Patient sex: M
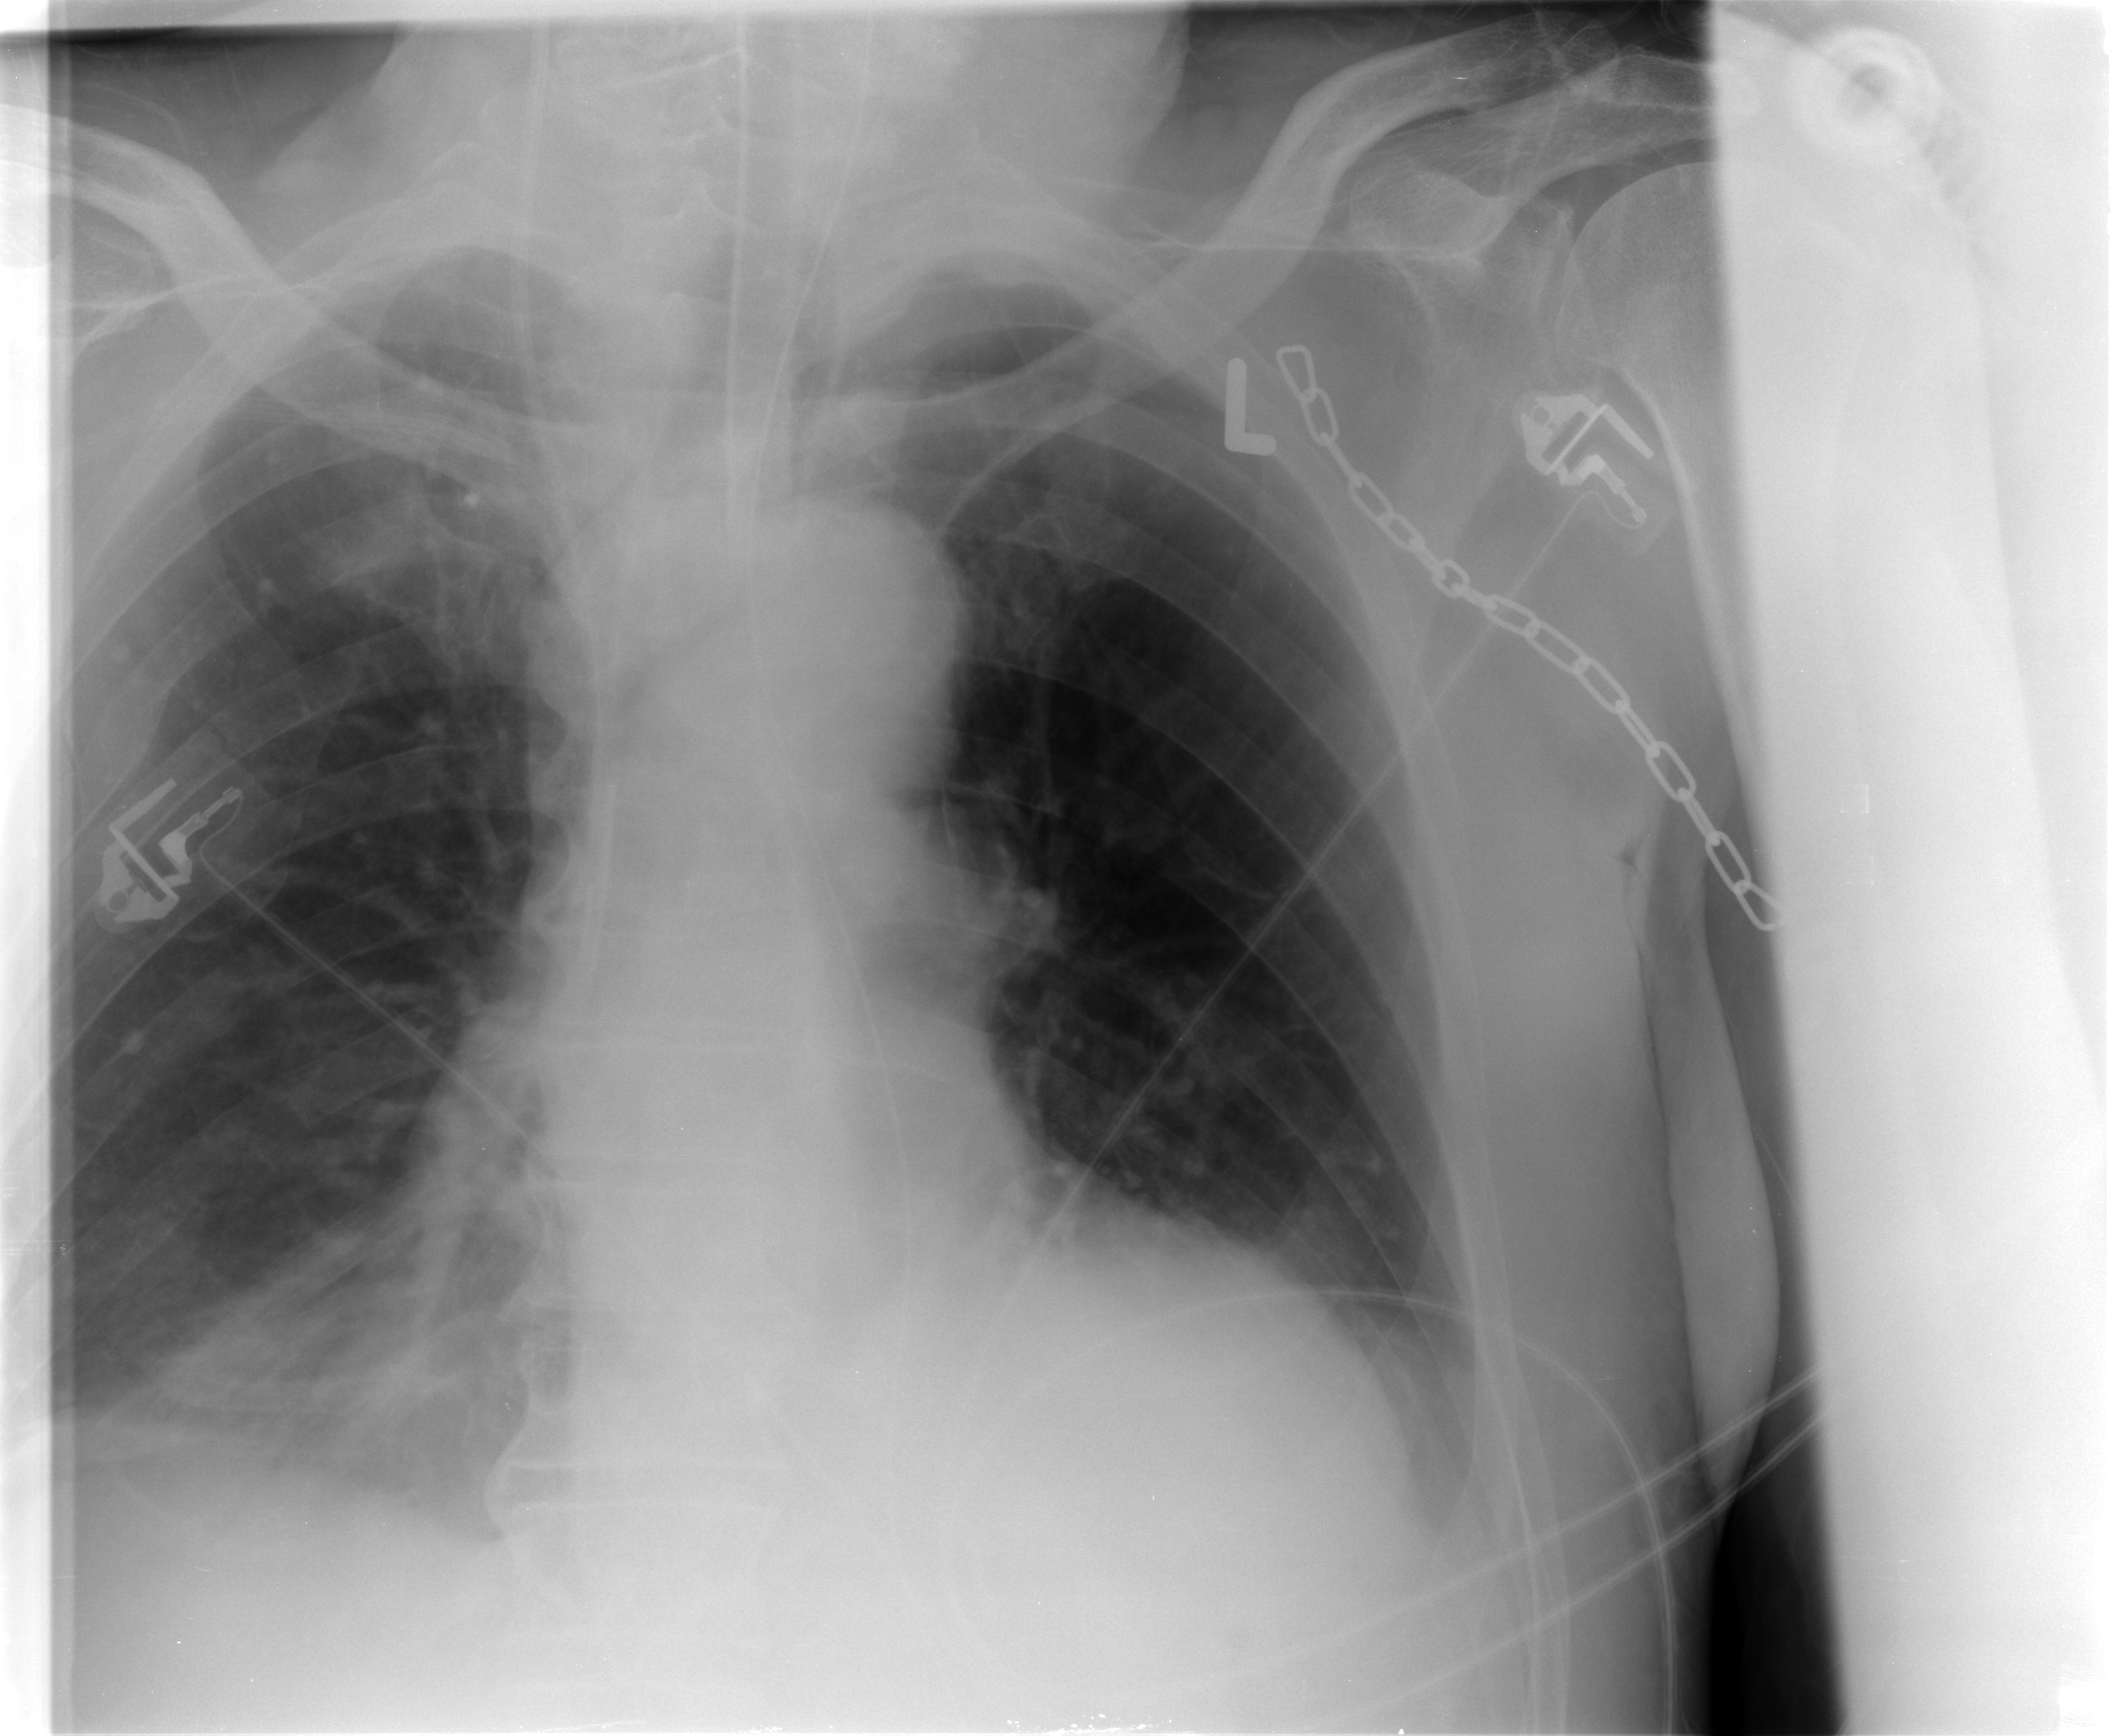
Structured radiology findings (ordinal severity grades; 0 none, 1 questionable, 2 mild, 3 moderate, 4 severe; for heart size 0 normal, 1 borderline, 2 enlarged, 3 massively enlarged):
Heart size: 2
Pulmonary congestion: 0
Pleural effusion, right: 2
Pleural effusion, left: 0
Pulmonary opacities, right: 0
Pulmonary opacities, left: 0
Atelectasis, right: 2
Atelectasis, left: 2